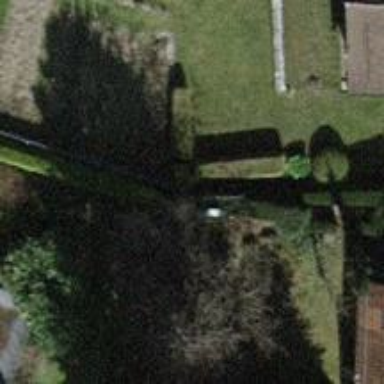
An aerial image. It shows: Hedge acting as barrier.